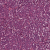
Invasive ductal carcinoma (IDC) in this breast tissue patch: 1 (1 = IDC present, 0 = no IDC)